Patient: sex M, age 61
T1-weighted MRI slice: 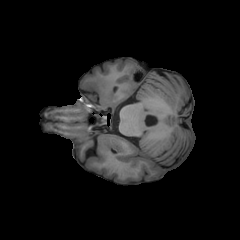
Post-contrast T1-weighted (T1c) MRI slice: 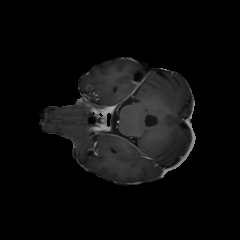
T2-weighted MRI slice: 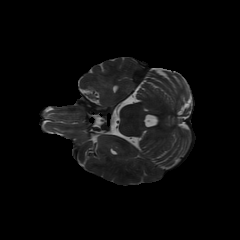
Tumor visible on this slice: yes
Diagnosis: Glioblastoma, IDH-wildtype
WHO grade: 4